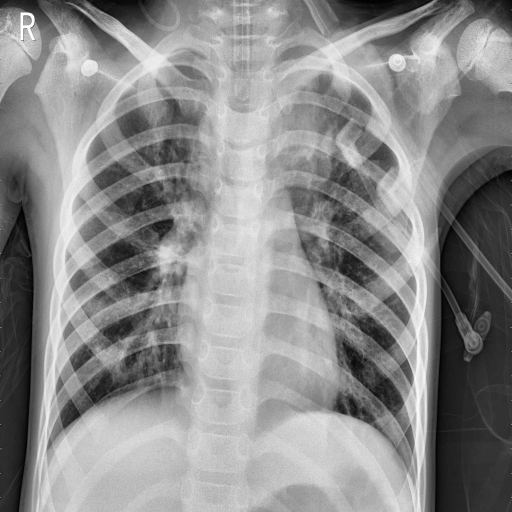
Finding: PNEUMONIA